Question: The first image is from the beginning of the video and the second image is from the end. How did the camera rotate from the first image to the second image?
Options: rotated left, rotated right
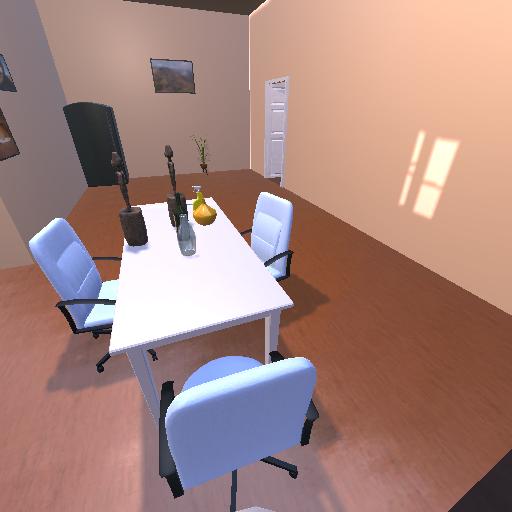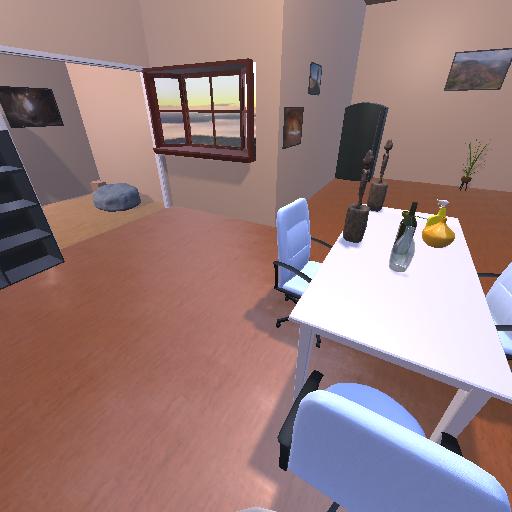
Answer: rotated left